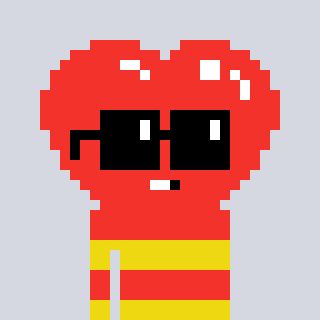
a pixel art character with square black sunglasses, a heart-shaped head and a yellow-colored body on a cool background